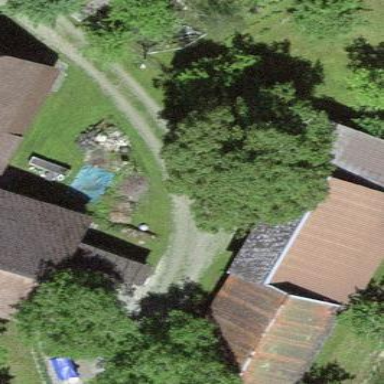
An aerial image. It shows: Barn.